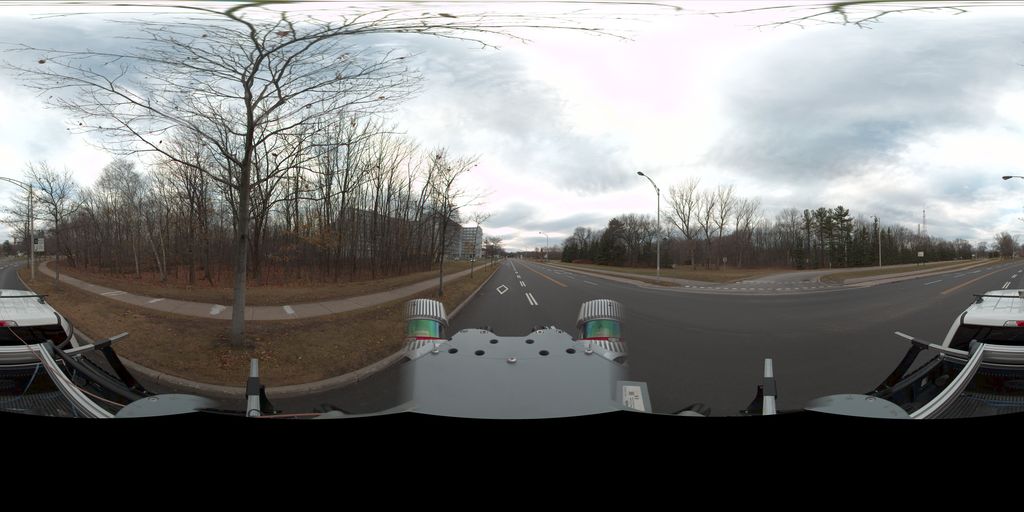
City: quebec_city